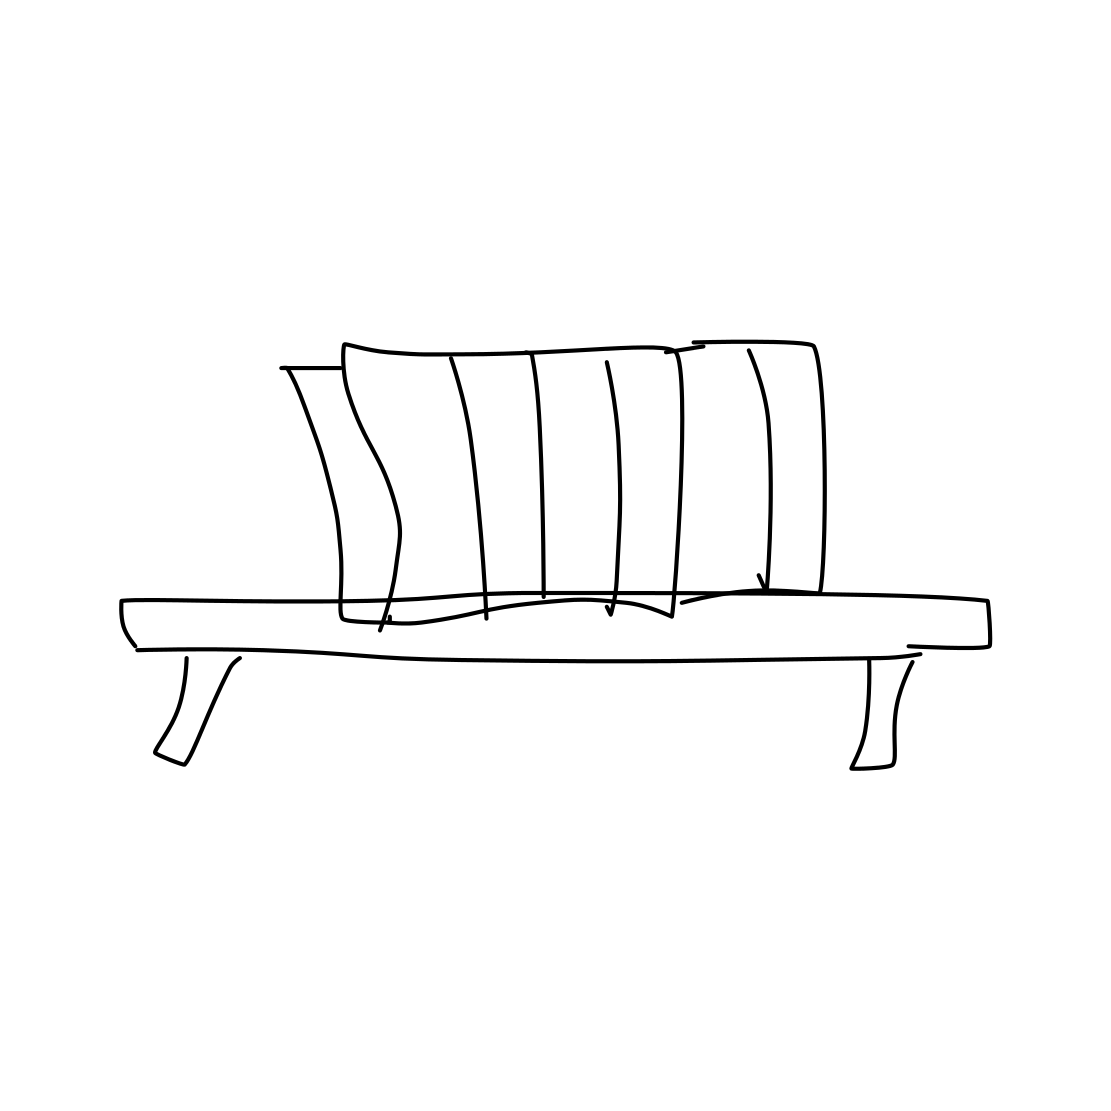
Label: bookshelf